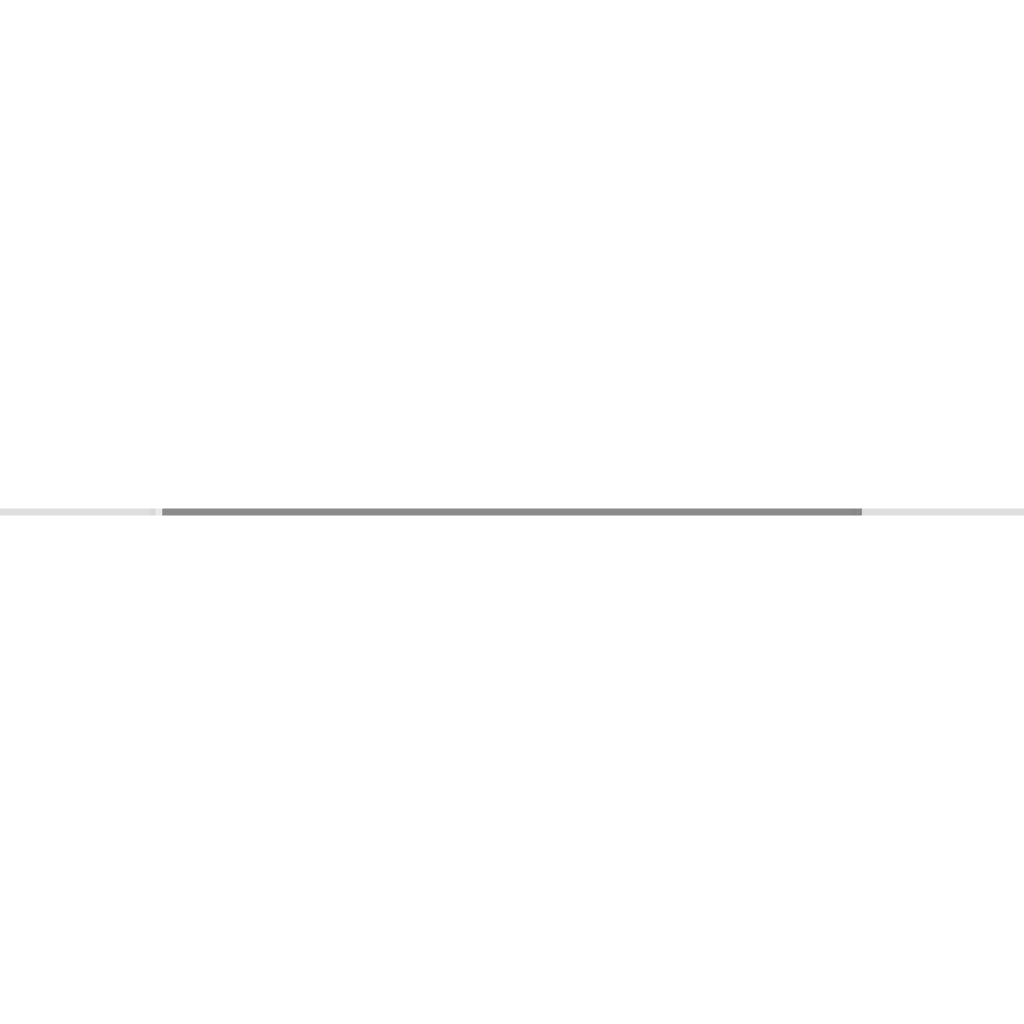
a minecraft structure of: Indianapolis Colts Logo